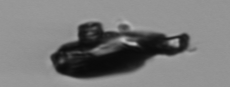
Label: Delphineis